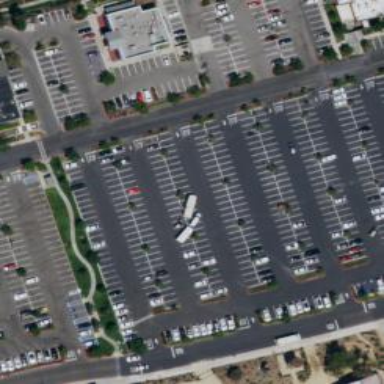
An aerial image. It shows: Parking area with surface.